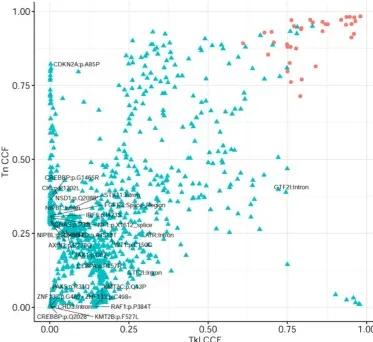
Analysis of heterogeneity between different lesions. In neck (Tn) vs.
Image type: pathology (papanicolaou)